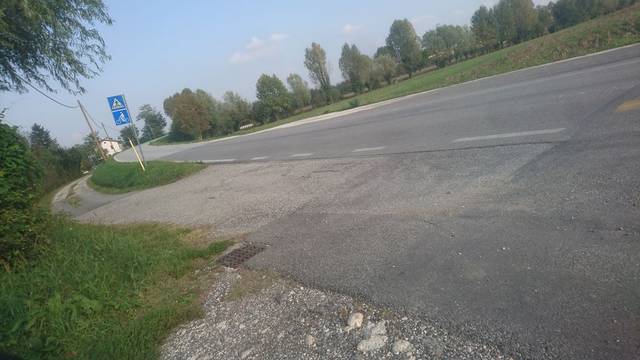
Region: Italy
Coordinates: 45.49, 11.698